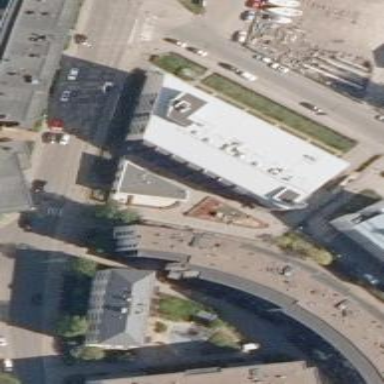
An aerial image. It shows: Part of building is shown in the image.